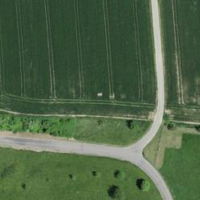
EUNIS habitat code: 25
Species observed at this site:
Medicago sativa